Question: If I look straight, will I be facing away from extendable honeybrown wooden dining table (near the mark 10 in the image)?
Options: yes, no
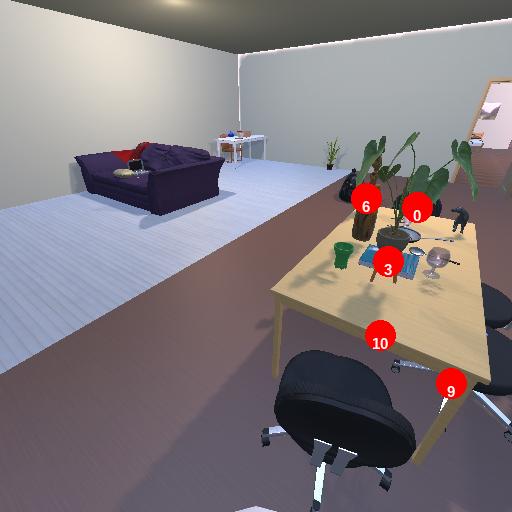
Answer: yes